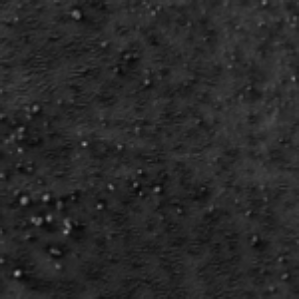
Label: frost